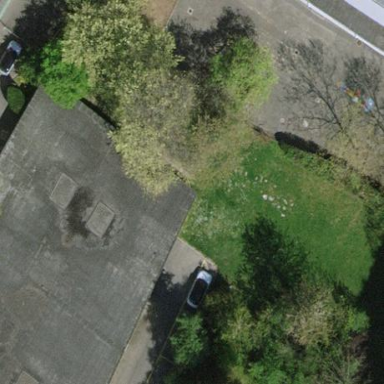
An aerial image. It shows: View of roof of building.